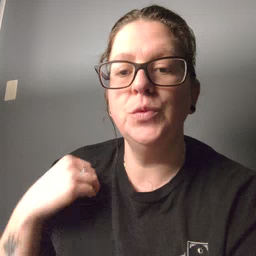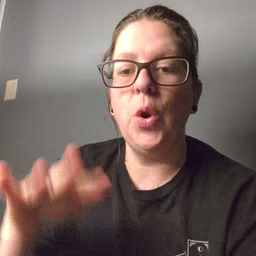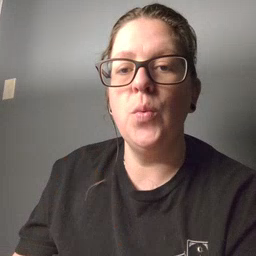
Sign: snow